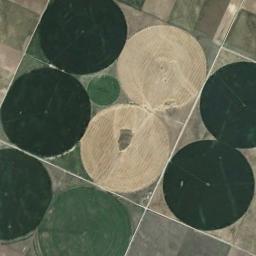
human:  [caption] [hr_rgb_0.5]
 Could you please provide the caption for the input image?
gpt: Several green circular farmlands and several khaki circular farmlands are on the ground and some farmlands that grows other crops beside .

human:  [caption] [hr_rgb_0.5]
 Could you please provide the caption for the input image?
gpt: Nine neatly arranged tan and green mixed circular farmland of different sizes .

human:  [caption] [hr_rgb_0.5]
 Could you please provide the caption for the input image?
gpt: The circular farmland is mainly on the left .

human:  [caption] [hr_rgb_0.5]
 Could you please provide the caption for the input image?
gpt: Some green circle farmland are in the bare land .

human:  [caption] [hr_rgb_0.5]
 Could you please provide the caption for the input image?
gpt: There are eight circular farmlands of the same size arranged neatly .